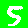
Digit: 5